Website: lowes
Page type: account-selection
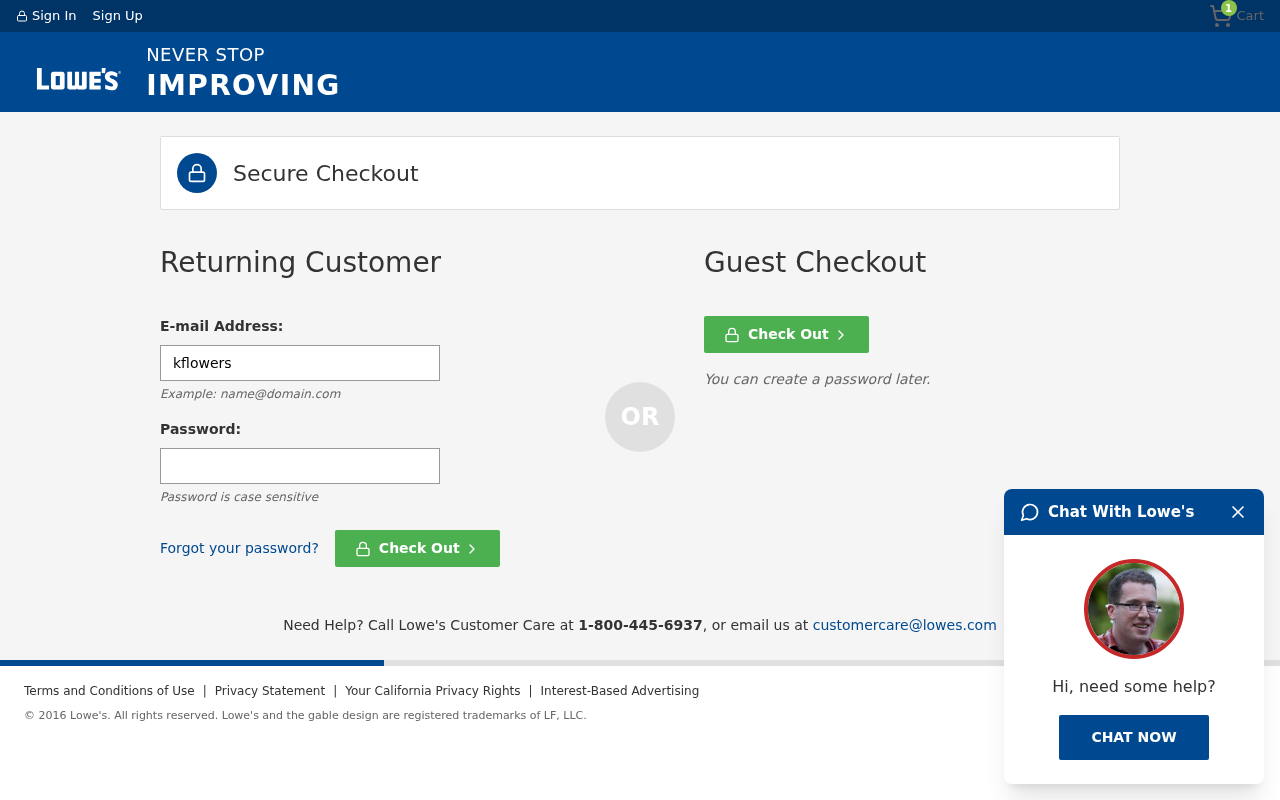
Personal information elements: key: PII_LOGIN_USERNAME
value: kflowers244
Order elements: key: ORDER_NUM_ITEMS
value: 1